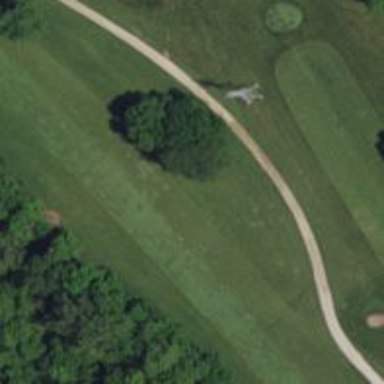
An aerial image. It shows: View of golf hole.